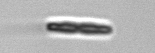
Label: pennate